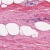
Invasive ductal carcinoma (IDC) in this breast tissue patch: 0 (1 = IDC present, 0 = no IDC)